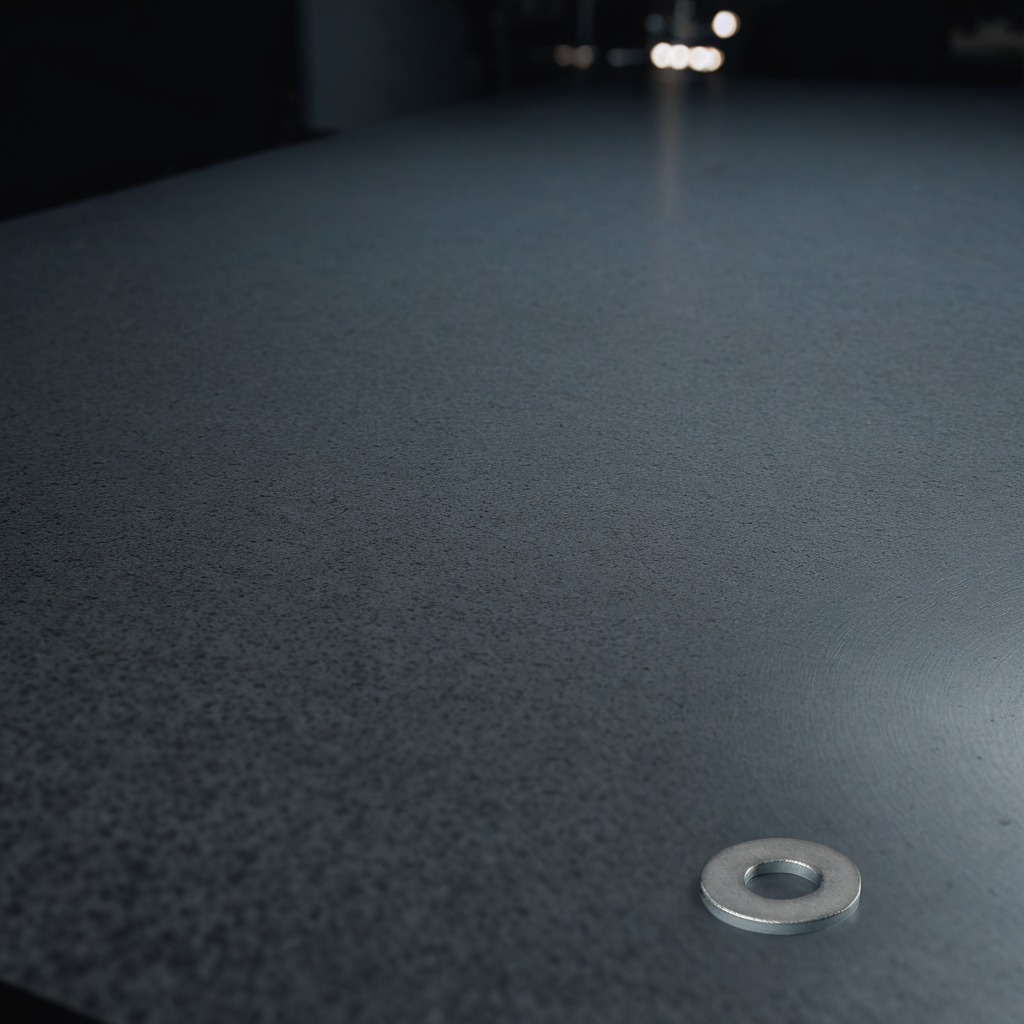
A flat metal washer is lying on a clean granite table inside a workshop at night dim ambient light soft shadows worn but